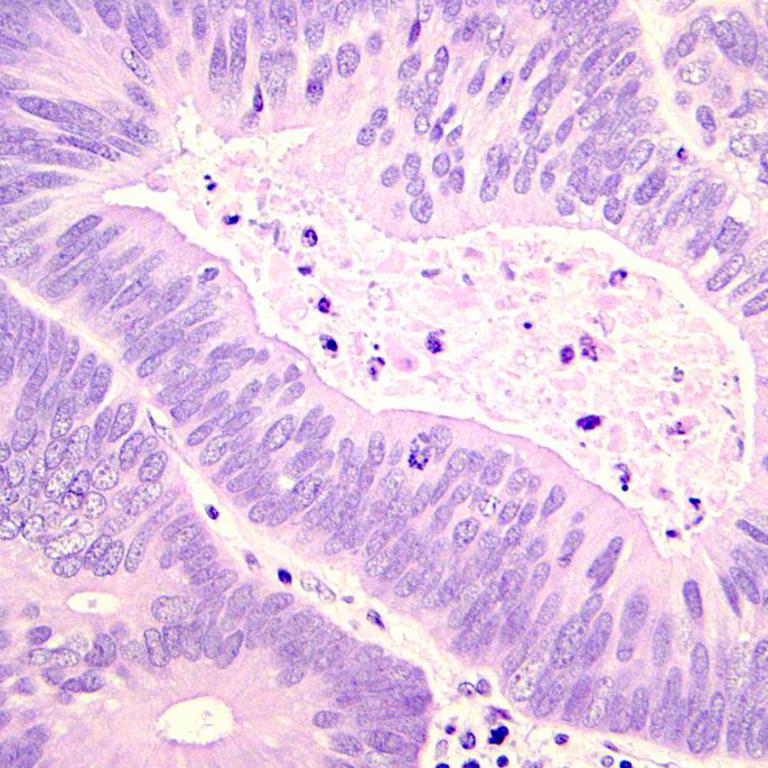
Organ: colon
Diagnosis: adenocarcinomas